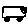
Label: car